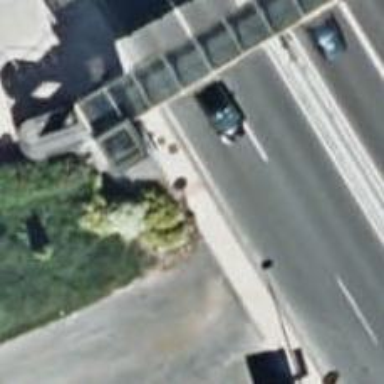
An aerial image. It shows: Sidewalk.